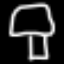
Label: mushroom